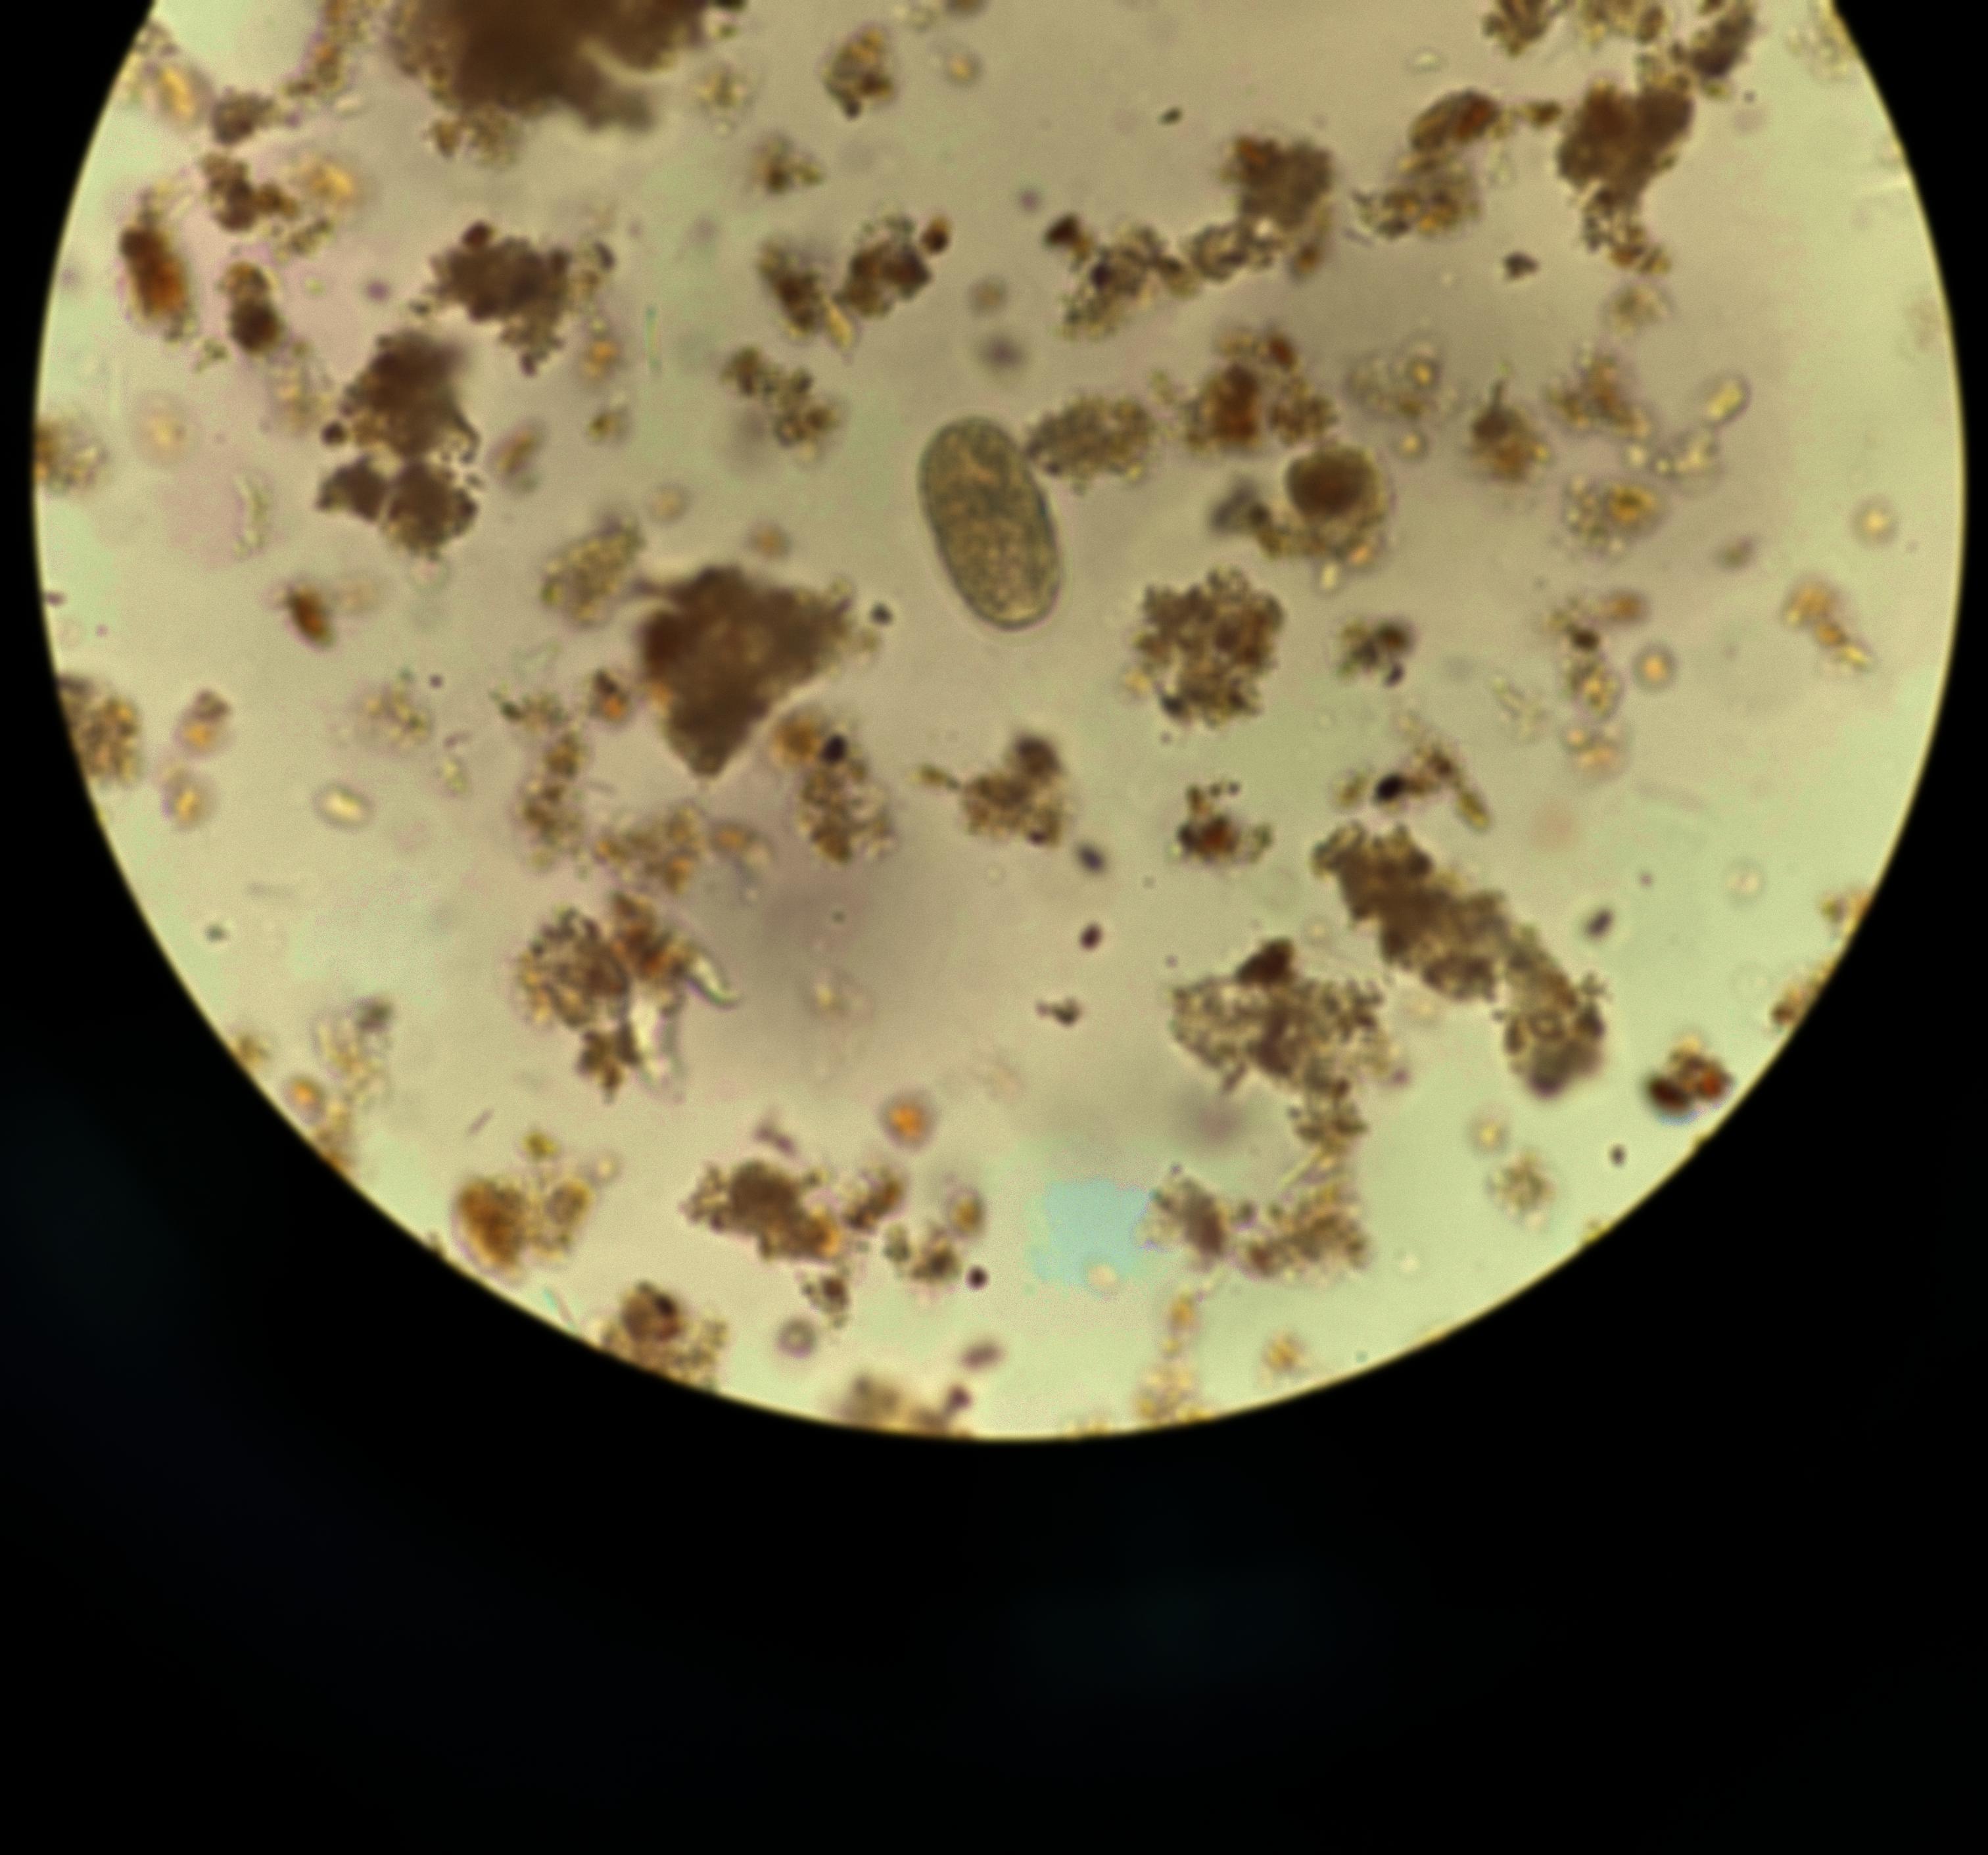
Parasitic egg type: Hookworm egg